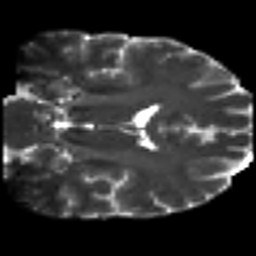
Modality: T2w
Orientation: coronal
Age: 26
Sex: male
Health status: ill
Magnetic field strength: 3 T
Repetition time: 9 s
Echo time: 0.093 s